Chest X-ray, AP view. Patient: 64 years old, sex F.
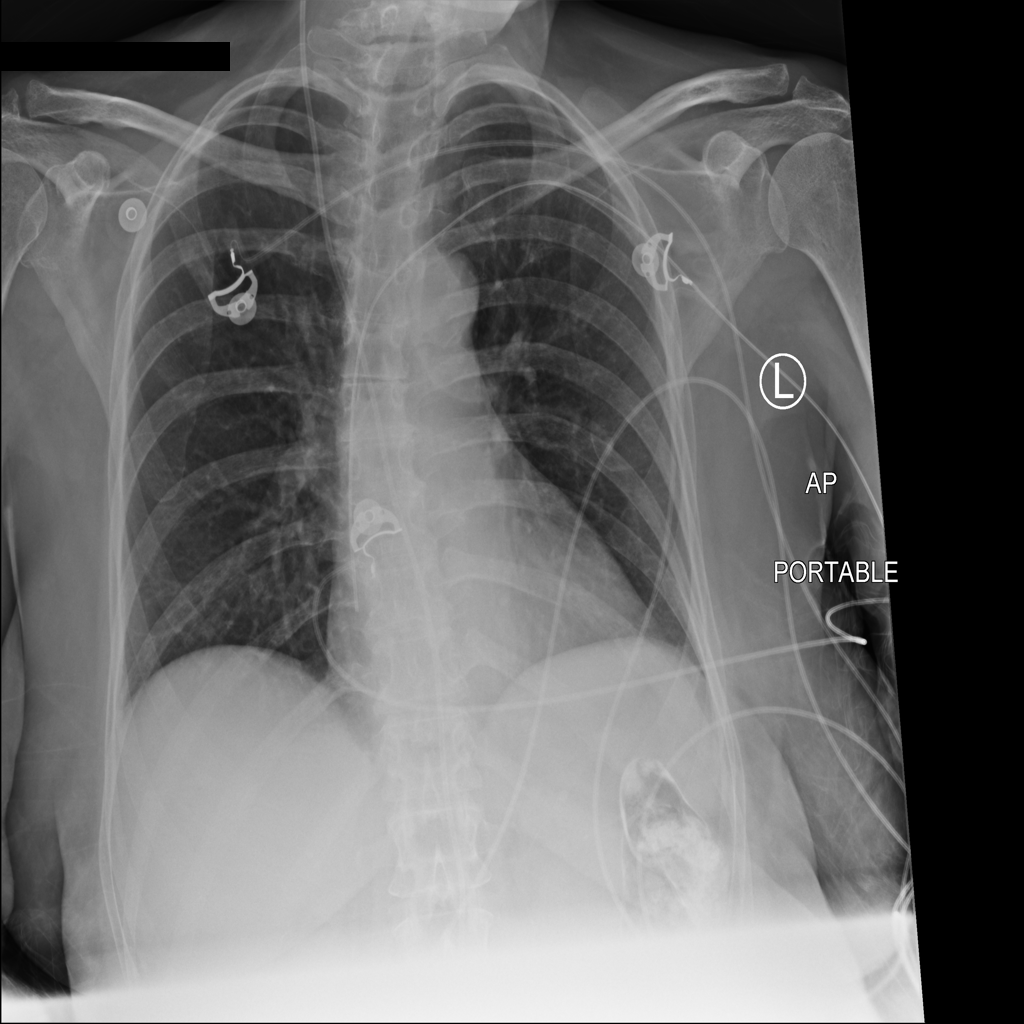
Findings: No Finding